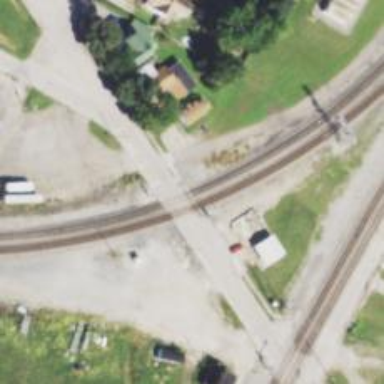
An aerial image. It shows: Railway crossing.